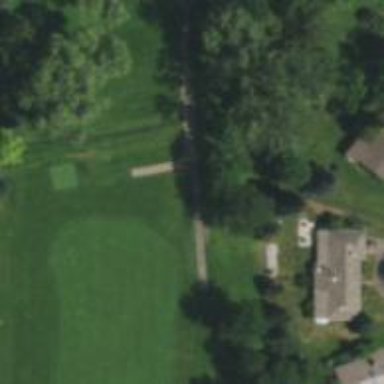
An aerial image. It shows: Path for golf carts.